Question: '''
//DaysinLastMonth gives me the Days in April
//DaysinCurrentMonth gives me the Days in May
public void RunCalender(int startOfCalender, int DaysinLastMonth,int
DaysInCurrentMonth)
{
int value = 0, startOfCalender1 = 0;
for (int i = 0; i < 6; i++)
{
HtmlTableRow tr = new HtmlTableRow();
if (value == 0)
// StartOfCalender is the point where the Calender starts
//from in the month display
startOfCalender1 = startOfCalender;
else
startOfCalender1 = value;
for (int j = 0; j < 7; j++)
{
HtmlTableCell tc = new HtmlTableCell();
tc.BgColor = "#FAAFBE";
// tc.ColSpan = 1;
//tc.Attributes.Add("class", "rowA");
HtmlAnchor a = new HtmlAnchor();
a.HRef = "http://localhost:51955/Calender.aspx";
a.InnerHtml = startOfCalender1.ToString();
startOfCalender1 += 1;
if (startOfCalender1 == DaysinLastMonth + 1)
{
startOfCalender1 = 1;
}
value = startOfCalender1;
// Add the control to the TableCell
tc.Controls.Add(a);
// Add the TableCell to the TableRow
tr.Cells.Add(tc);
}
// Add the TableRow to the Table
tbl.Rows.Add(tr);
}
}
'''

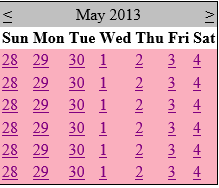
Answer: Your problem is:
'''
if (startOfCalender1 == DaysinLastMonth + 1)
'''
In this example, DaysinLastMonth == Days in month of April == 30
So, the 'if' statement above translates to:
'''
if (startOfCalender1 == 31)
{
startOfCalender1 = 1;
}
'''
You want to use that logic when transitioning from April 30 to May 1.
You do not want to use this logic when transitioning from May 30 to May 31.